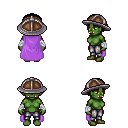
a pixel art fantasy rpg character, female body template, orc, green skin, lavender cape, metal pants, raven plain hairstyle, chain helm, white cloth bandages, four views (front, back, left, right), 2x2 character sprite sheet, small pixel art, hard edges, no anti-aliasing